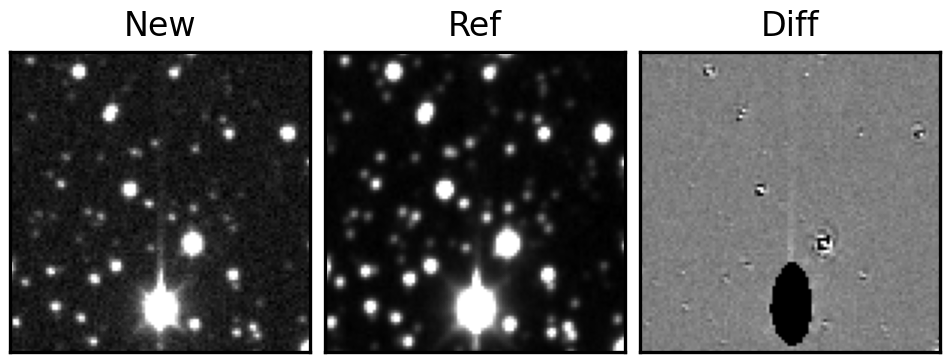
Label: bogus